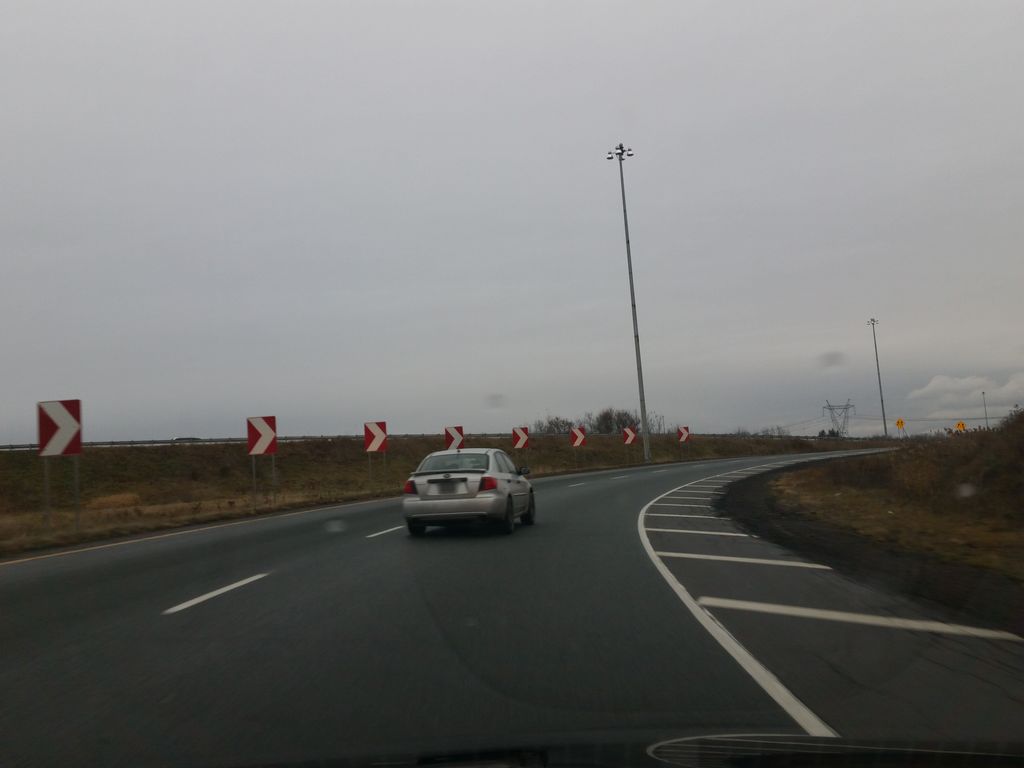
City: quebec_city